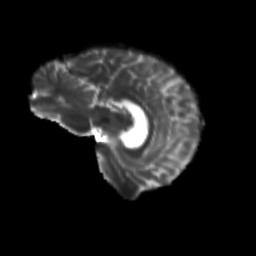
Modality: T2w
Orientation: sagittal
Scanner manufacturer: siemens
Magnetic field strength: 3 T
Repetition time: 9.2 s
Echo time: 0.084 s